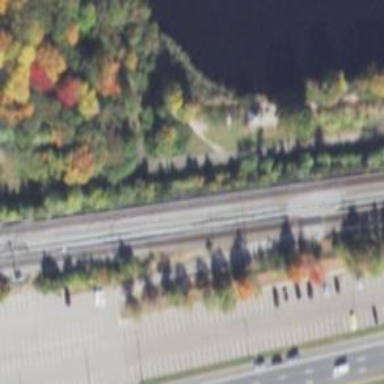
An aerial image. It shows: Cutline man-made cycleway.